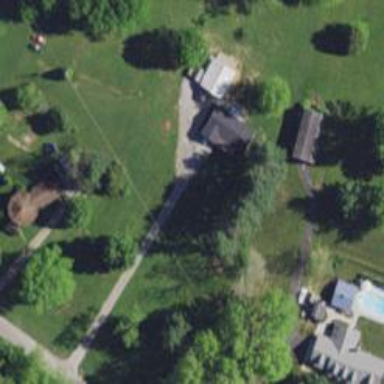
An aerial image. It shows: Driveway.